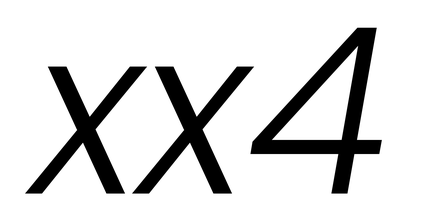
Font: Poppins-LightItalic